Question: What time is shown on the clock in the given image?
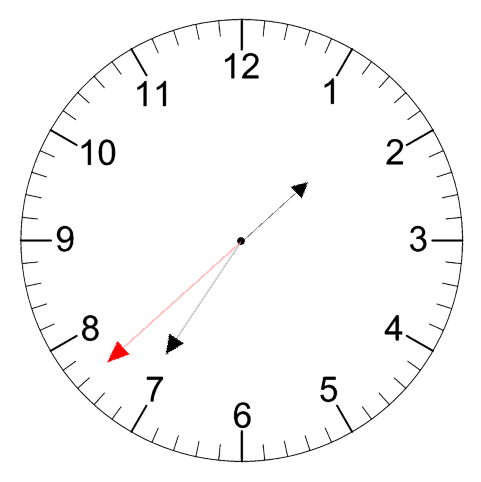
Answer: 01:35:38